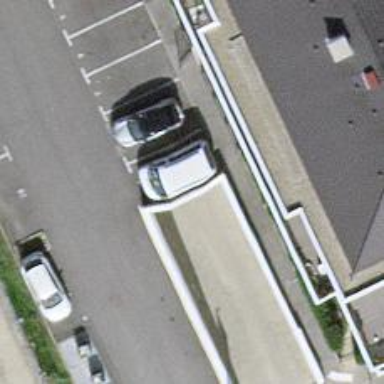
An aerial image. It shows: Parking entrance.